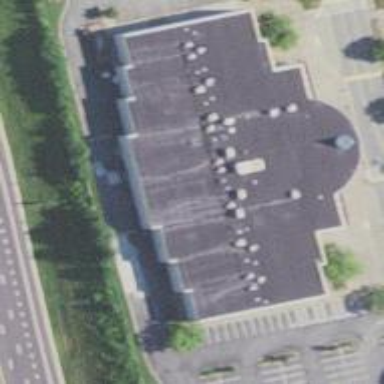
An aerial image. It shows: Cinema.